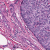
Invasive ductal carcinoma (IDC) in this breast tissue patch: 0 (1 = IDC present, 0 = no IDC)